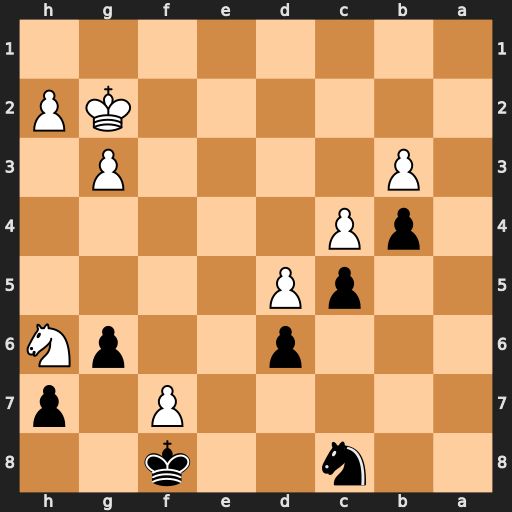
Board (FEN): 2n2k2/5P1p/3p2pN/2pP4/1pP5/1P4P1/6KP/8
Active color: b
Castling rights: -
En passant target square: -
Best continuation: Nb6 Kf2 Nxc4 bxc4 b3